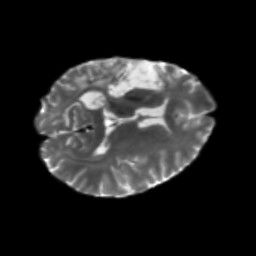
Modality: T2w
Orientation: axial
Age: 36
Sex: female
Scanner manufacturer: siemens
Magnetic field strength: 3 T
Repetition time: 5.25 s
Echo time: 0.08 s